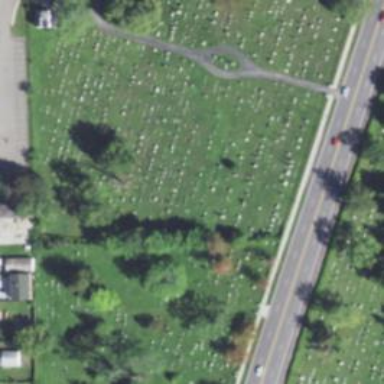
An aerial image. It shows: Graveyard.